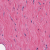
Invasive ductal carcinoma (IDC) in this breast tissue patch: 0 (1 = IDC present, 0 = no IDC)